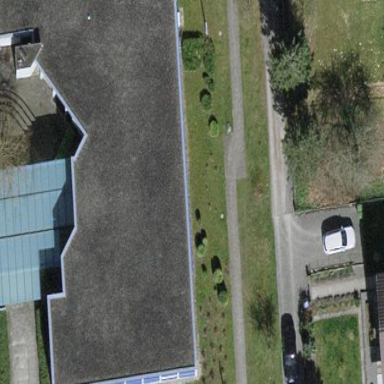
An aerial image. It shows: School building.